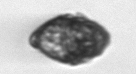
Label: Kryptoperidinium_triquetrum